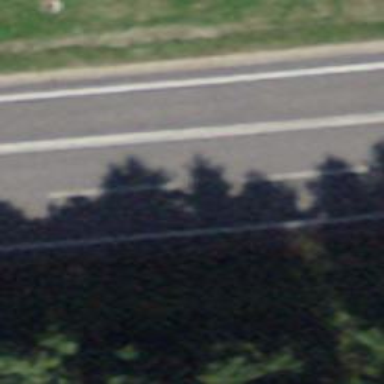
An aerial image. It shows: Asphalt motorway categorized as trunk road.